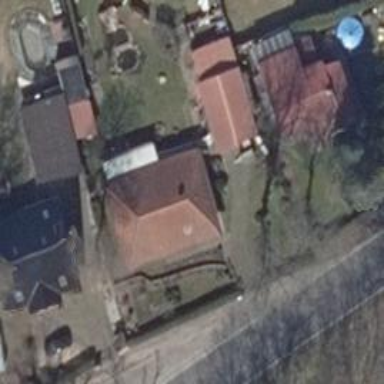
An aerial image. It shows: Residential building with hipped roof oriented along its length.